Question: I would like to extend this D3.js sunburst example in the way that it can display images rather than text. <URL>

The interesting part of the js example code is following:
'''
d3.json("wheel.json", function(error, json) {
var nodes = partition.nodes({children: json});
var path = vis.selectAll("path").data(nodes);
path.enter().append("path")
.attr("id", function(d, i) { return "path-" + i; })
.attr("d", arc)
.attr("fill-rule", "evenodd")
.style("fill", colour)
.on("click", click);
var text = vis.selectAll("text").data(nodes);
var textEnter = text.enter().append("text")
.style("fill-opacity", 1)
.style("fill", function(d) {
return brightness(d3.rgb(colour(d))) < 125 ? "#eee" : "#000";
})
.attr("text-anchor", function(d) {
return x(d.x + d.dx / 2) > Math.PI ? "end" : "start";
})
.attr("dy", ".2em")
.attr("transform", function(d) {
var multiline = (d.name || "").split(" ").length > 1,
angle = x(d.x + d.dx / 2) * 180 / Math.PI - 90,
rotate = angle + (multiline ? -.5 : 0);
return "rotate(" + rotate + ")translate(" + (y(d.y) + padding) + ")rotate(" + (angle > 90 ? -180 : 0) + ")";
})
.on("click", click);
textEnter.append("tspan")
.attr("x", 0)
.text(function(d) { return d.depth ? d.name.split(" ")[0] : ""; });
textEnter.append("tspan")
.attr("x", 0)
.attr("dy", "1em")
.text(function(d) { return d.depth ? d.name.split(" ")[1] || "" : ""; });
'''
The question is how I can replace the text with an image in this scenario.
Thank you very much.
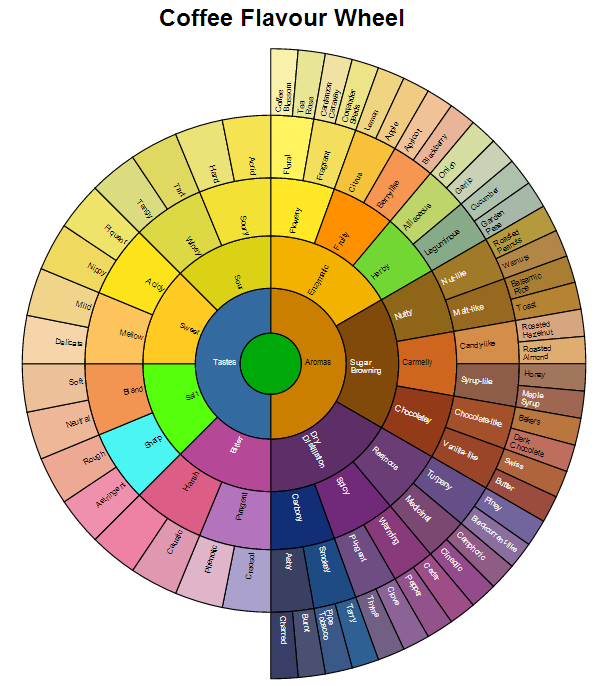
Answer: '''
var image = vis.selectAll("image").data(nodes);
var imageEnter = image.enter().append("image")
.attr("xlink:href", "https://github.com/favicon.ico")
.attr("width", 16)
.attr("height", 16)
.attr("x", function (d) {
return 33; // calculate x
}).attr("y", function (d) {
return 33; // calculate y
});
'''
<URL>
force-directed images and labels: <URL>